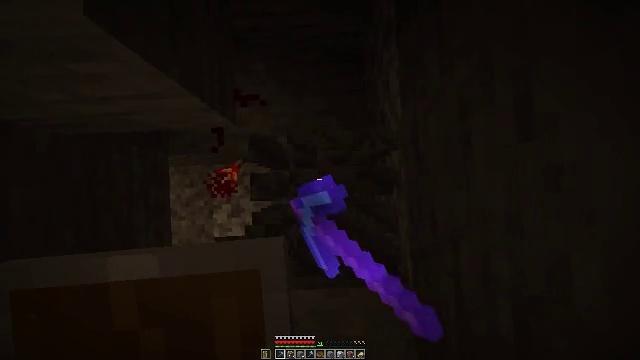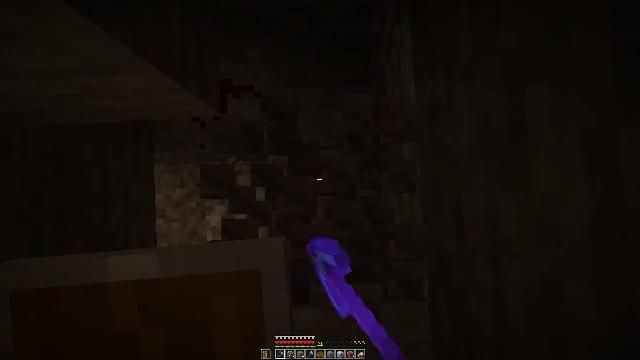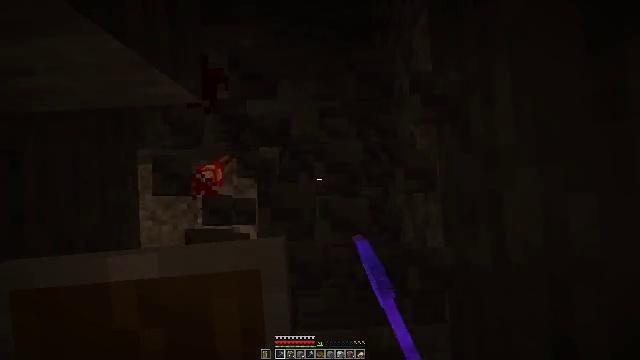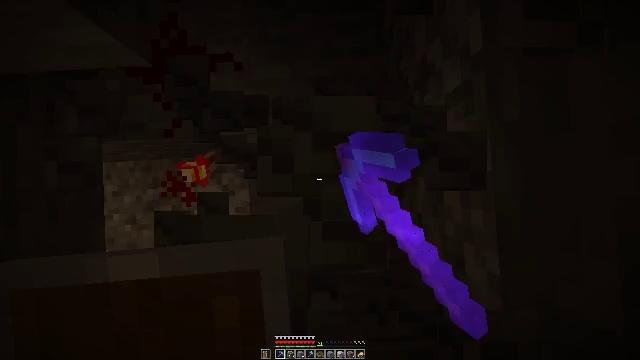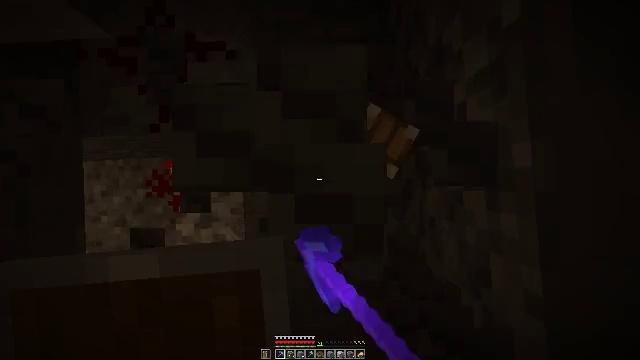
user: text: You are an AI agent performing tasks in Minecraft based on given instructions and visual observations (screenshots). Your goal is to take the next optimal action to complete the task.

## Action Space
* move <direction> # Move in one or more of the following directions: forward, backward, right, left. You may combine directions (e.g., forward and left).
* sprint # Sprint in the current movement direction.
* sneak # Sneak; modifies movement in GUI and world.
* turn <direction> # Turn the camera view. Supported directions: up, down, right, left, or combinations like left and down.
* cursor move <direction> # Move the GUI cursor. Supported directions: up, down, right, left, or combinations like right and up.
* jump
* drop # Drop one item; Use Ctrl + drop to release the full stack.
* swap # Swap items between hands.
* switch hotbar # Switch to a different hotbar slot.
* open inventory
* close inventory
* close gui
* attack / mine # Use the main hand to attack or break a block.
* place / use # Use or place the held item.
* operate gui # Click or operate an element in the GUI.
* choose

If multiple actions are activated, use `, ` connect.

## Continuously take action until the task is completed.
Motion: motion action
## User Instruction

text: Break the piston to gather it.
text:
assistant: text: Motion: attack / mine
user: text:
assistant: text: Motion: attack / mine
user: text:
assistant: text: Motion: attack / mine
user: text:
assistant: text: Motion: attack / mine
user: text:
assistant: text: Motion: attack / mine